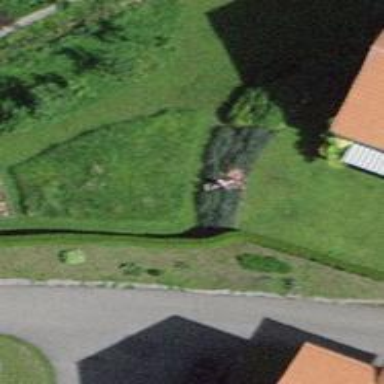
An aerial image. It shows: Hedge acting as barrier.